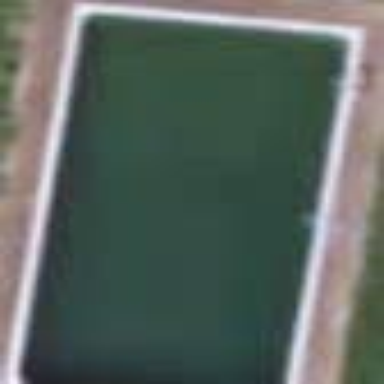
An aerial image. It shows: Swimming pool located in leisure land.